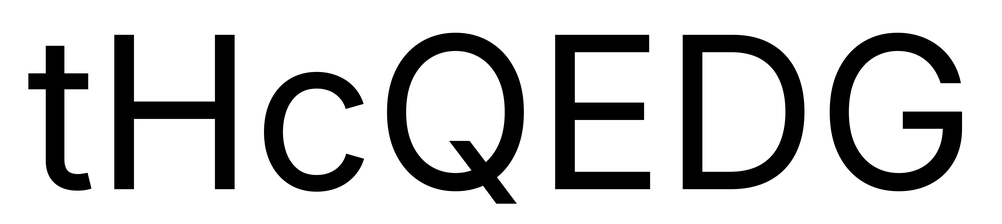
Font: Inter_Regular